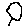
Label: sun